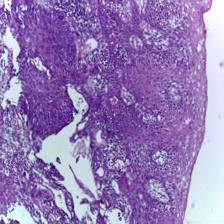
Diagnosis: OSCC